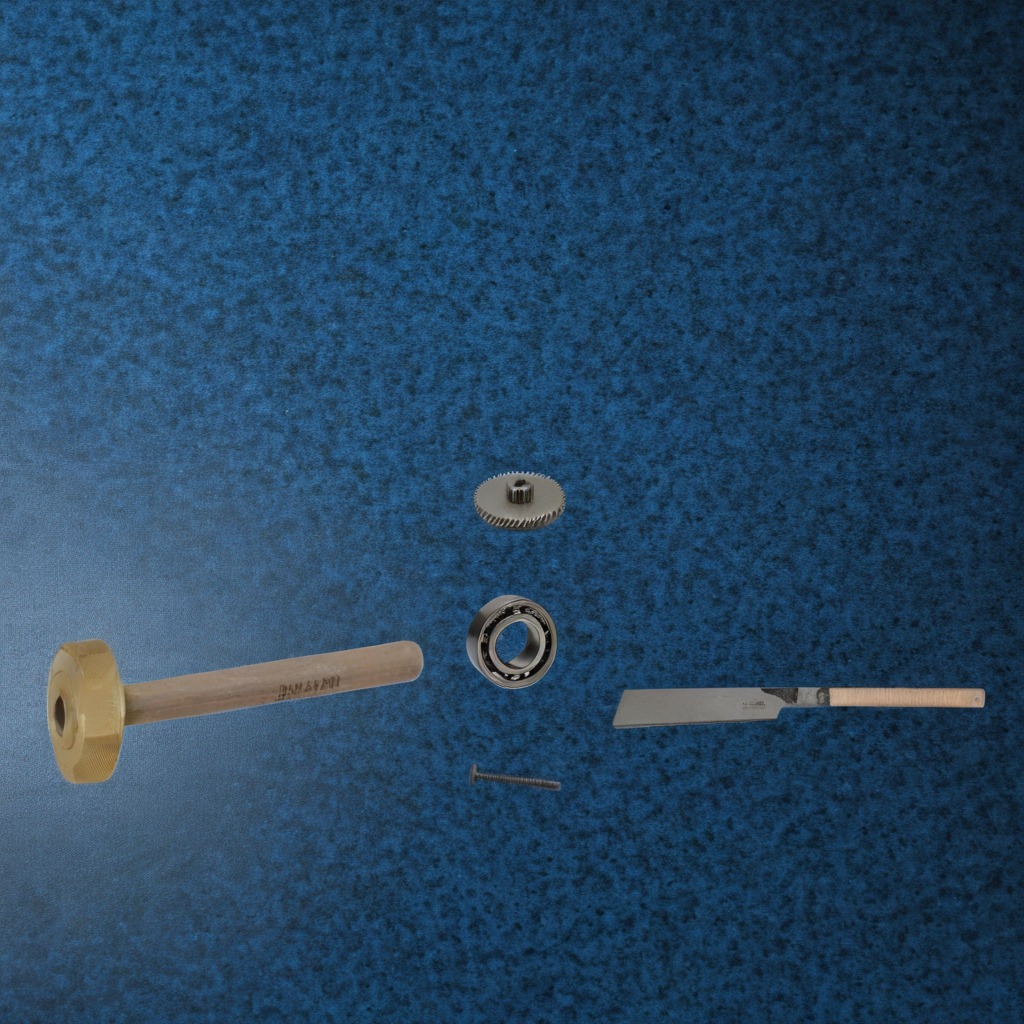
A ball bearing, a steel gear with teeth, a hammer, a metal machine screw, and a handheld metal saw are lying on the clean granite tabletop covered with a blue rubber mat inside a workshop under bright overhead lighting crisp shadows high clarity worn but beneath the mat.